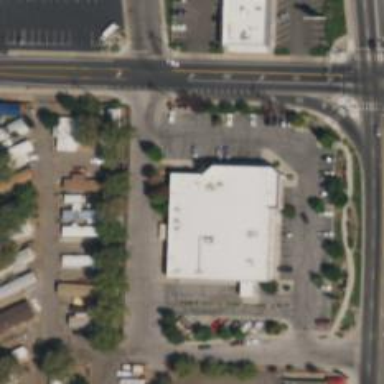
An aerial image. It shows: Pharmacy providing healthcare services.